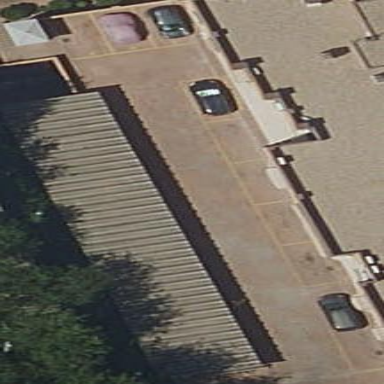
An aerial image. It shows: Street-side parking area.